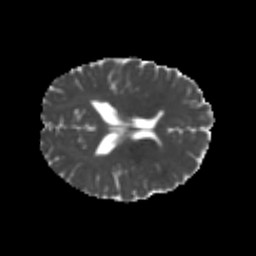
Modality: MD
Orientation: axial
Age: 20
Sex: male
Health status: healthy
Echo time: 0.074 s